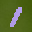
Label: 1